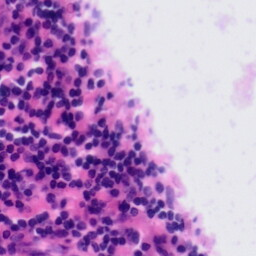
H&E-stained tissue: Tonsil